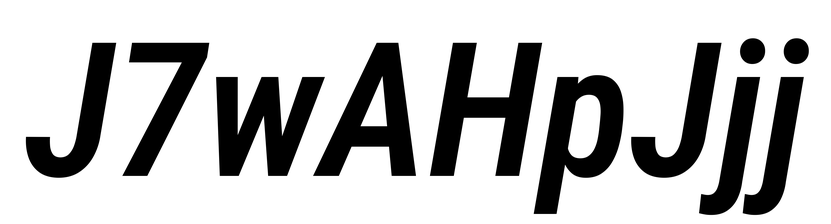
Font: Roboto-Italic_Condensed_SemiBold_Italic